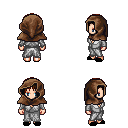
a pixel art fantasy rpg character, female body template, human, light skin, white robe, teal pants, brunette plain hairstyle, cloth hood, black slippers, four views (front, back, left, right), 2x2 character sprite sheet, small pixel art, hard edges, no anti-aliasing